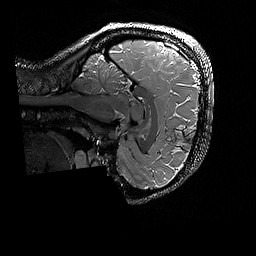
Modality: T2w
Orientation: sagittal
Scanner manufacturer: siemens
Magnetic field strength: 3 T
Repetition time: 3.2 s
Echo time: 0.428 s